Question: I have 'TActionMainMenuBar' placed on the form, which looks like this:

Now, it looks perfectly fine except that blank gap on the left where images should go. Since I don't have need to draw images in the menu, how can I hide that gap completely? Haven't been able to find any properties which I can use to hide this, and Google queries returned no results on the topic.
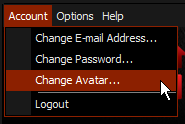
Answer: Below sample tries to demonstrate what it would take to use your own menu style. It just tries to gain the space from the unused images but you can override any aspect of the drawing, see 'xpactnctrls.pas' for possible implementation.
'''
type
TBarStyle = class(TXPStyleActionBars)
public
function GetControlClass(ActionBar: TCustomActionBar;
AnItem: TActionClientItem): TCustomActionControlClass; override;
end;
TMenuStyle = class(TXPStyleMenuItem)
protected
procedure CalcLayout; override;
public
procedure CalcBounds; override;
end;
var
BarStyle: TBarStyle;
function TBarStyle.GetControlClass(ActionBar: TCustomActionBar;
AnItem: TActionClientItem): TCustomActionControlClass;
begin
Result := inherited GetControlClass(ActionBar, AnItem);
if ActionBar is TCustomActionPopupMenu then
Result := TMenuStyle;
end;
procedure TMenuStyle.CalcLayout;
begin
inherited;
GlyphPos := Point(-16, GlyphPos.Y);
end;
procedure TMenuStyle.CalcBounds;
var
R: TRect;
begin
inherited;
R := TextBounds;
OffsetRect(R, -16, 0);
TextBounds := R;
end;
procedure TForm1.FormCreate(Sender: TObject);
begin
ActionMainMenuBar1.ActionManager.Style := BarStyle;
end;
initialization
BarStyle := TBarStyle.Create;
RegisterActnBarStyle(BarStyle);
finalization
UnregisterActnBarStyle(BarStyle);
BArStyle.Free;
'''